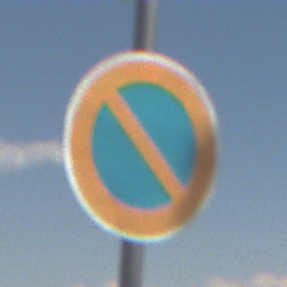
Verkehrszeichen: EingeschraenktesHalteverbot
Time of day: Midday
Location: Outdoor (Nature)
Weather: Clear
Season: NotSpecified
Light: Natural